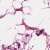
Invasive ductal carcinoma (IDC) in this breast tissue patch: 0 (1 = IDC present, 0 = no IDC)